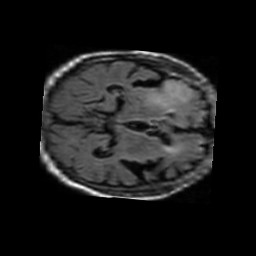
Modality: FLAIR
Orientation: axial
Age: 86
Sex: female
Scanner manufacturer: philips
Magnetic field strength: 1.5 T
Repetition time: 6 s
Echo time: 0.12 s